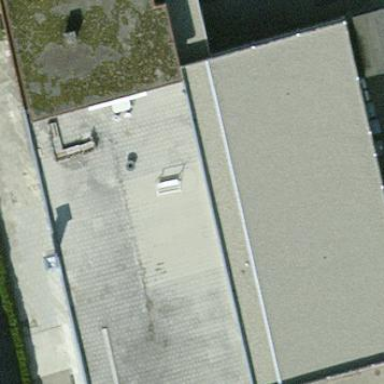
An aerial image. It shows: Industrial building.